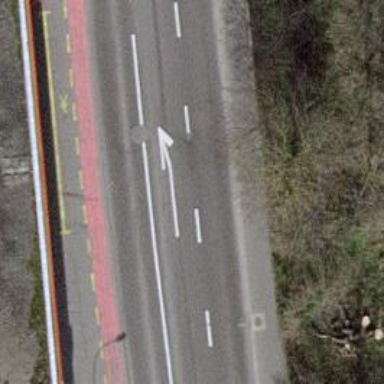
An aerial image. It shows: Secondary road with asphalt surface.